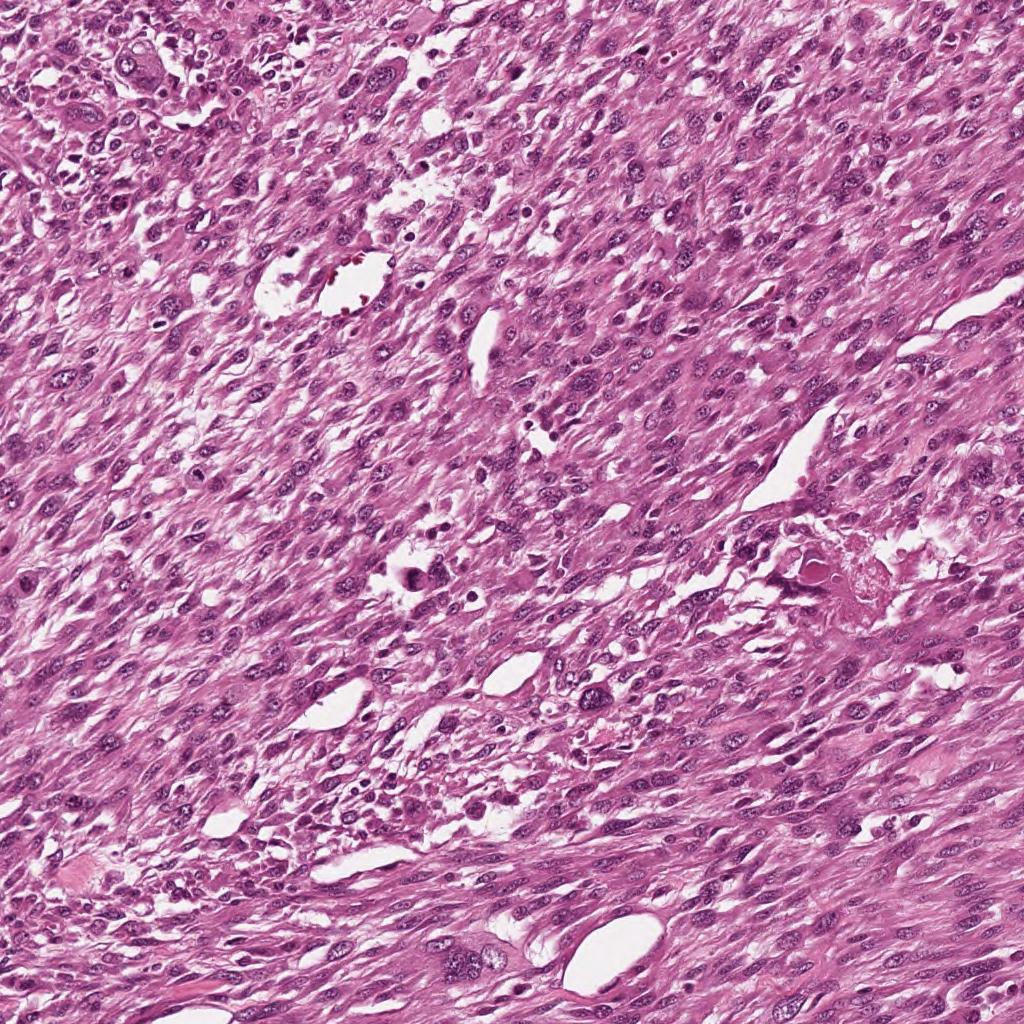
Label: Viable